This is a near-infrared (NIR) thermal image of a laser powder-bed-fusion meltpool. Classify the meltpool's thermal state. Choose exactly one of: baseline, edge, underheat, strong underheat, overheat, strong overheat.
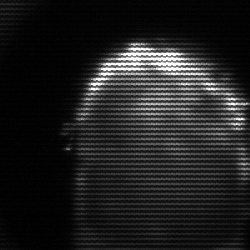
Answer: baseline